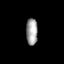
Tissue: prostate
Cell type: T cells
Senescence score: 0.2944
Nuclear area (px): 303
Mean DAPI intensity: 160.165